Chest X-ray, AP view. Patient: 52 years old, sex M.
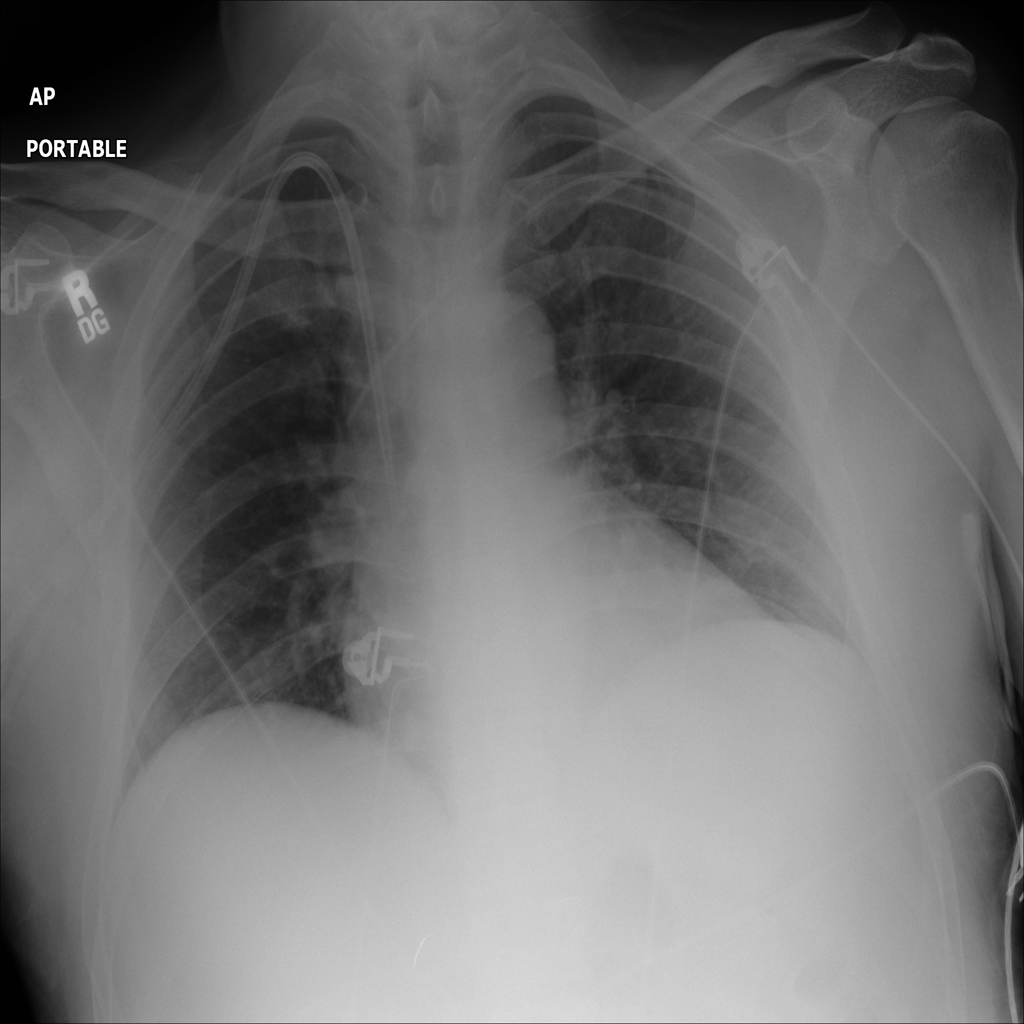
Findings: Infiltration